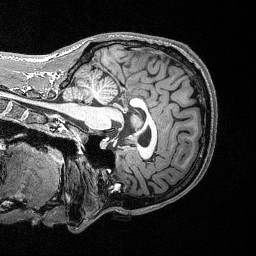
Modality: T1w
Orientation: sagittal
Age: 20
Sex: male
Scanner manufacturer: siemens
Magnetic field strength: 3 T
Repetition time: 2.53 s
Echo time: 0.00309 s